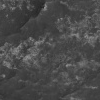
Atmospheric dust classification: not_dusty